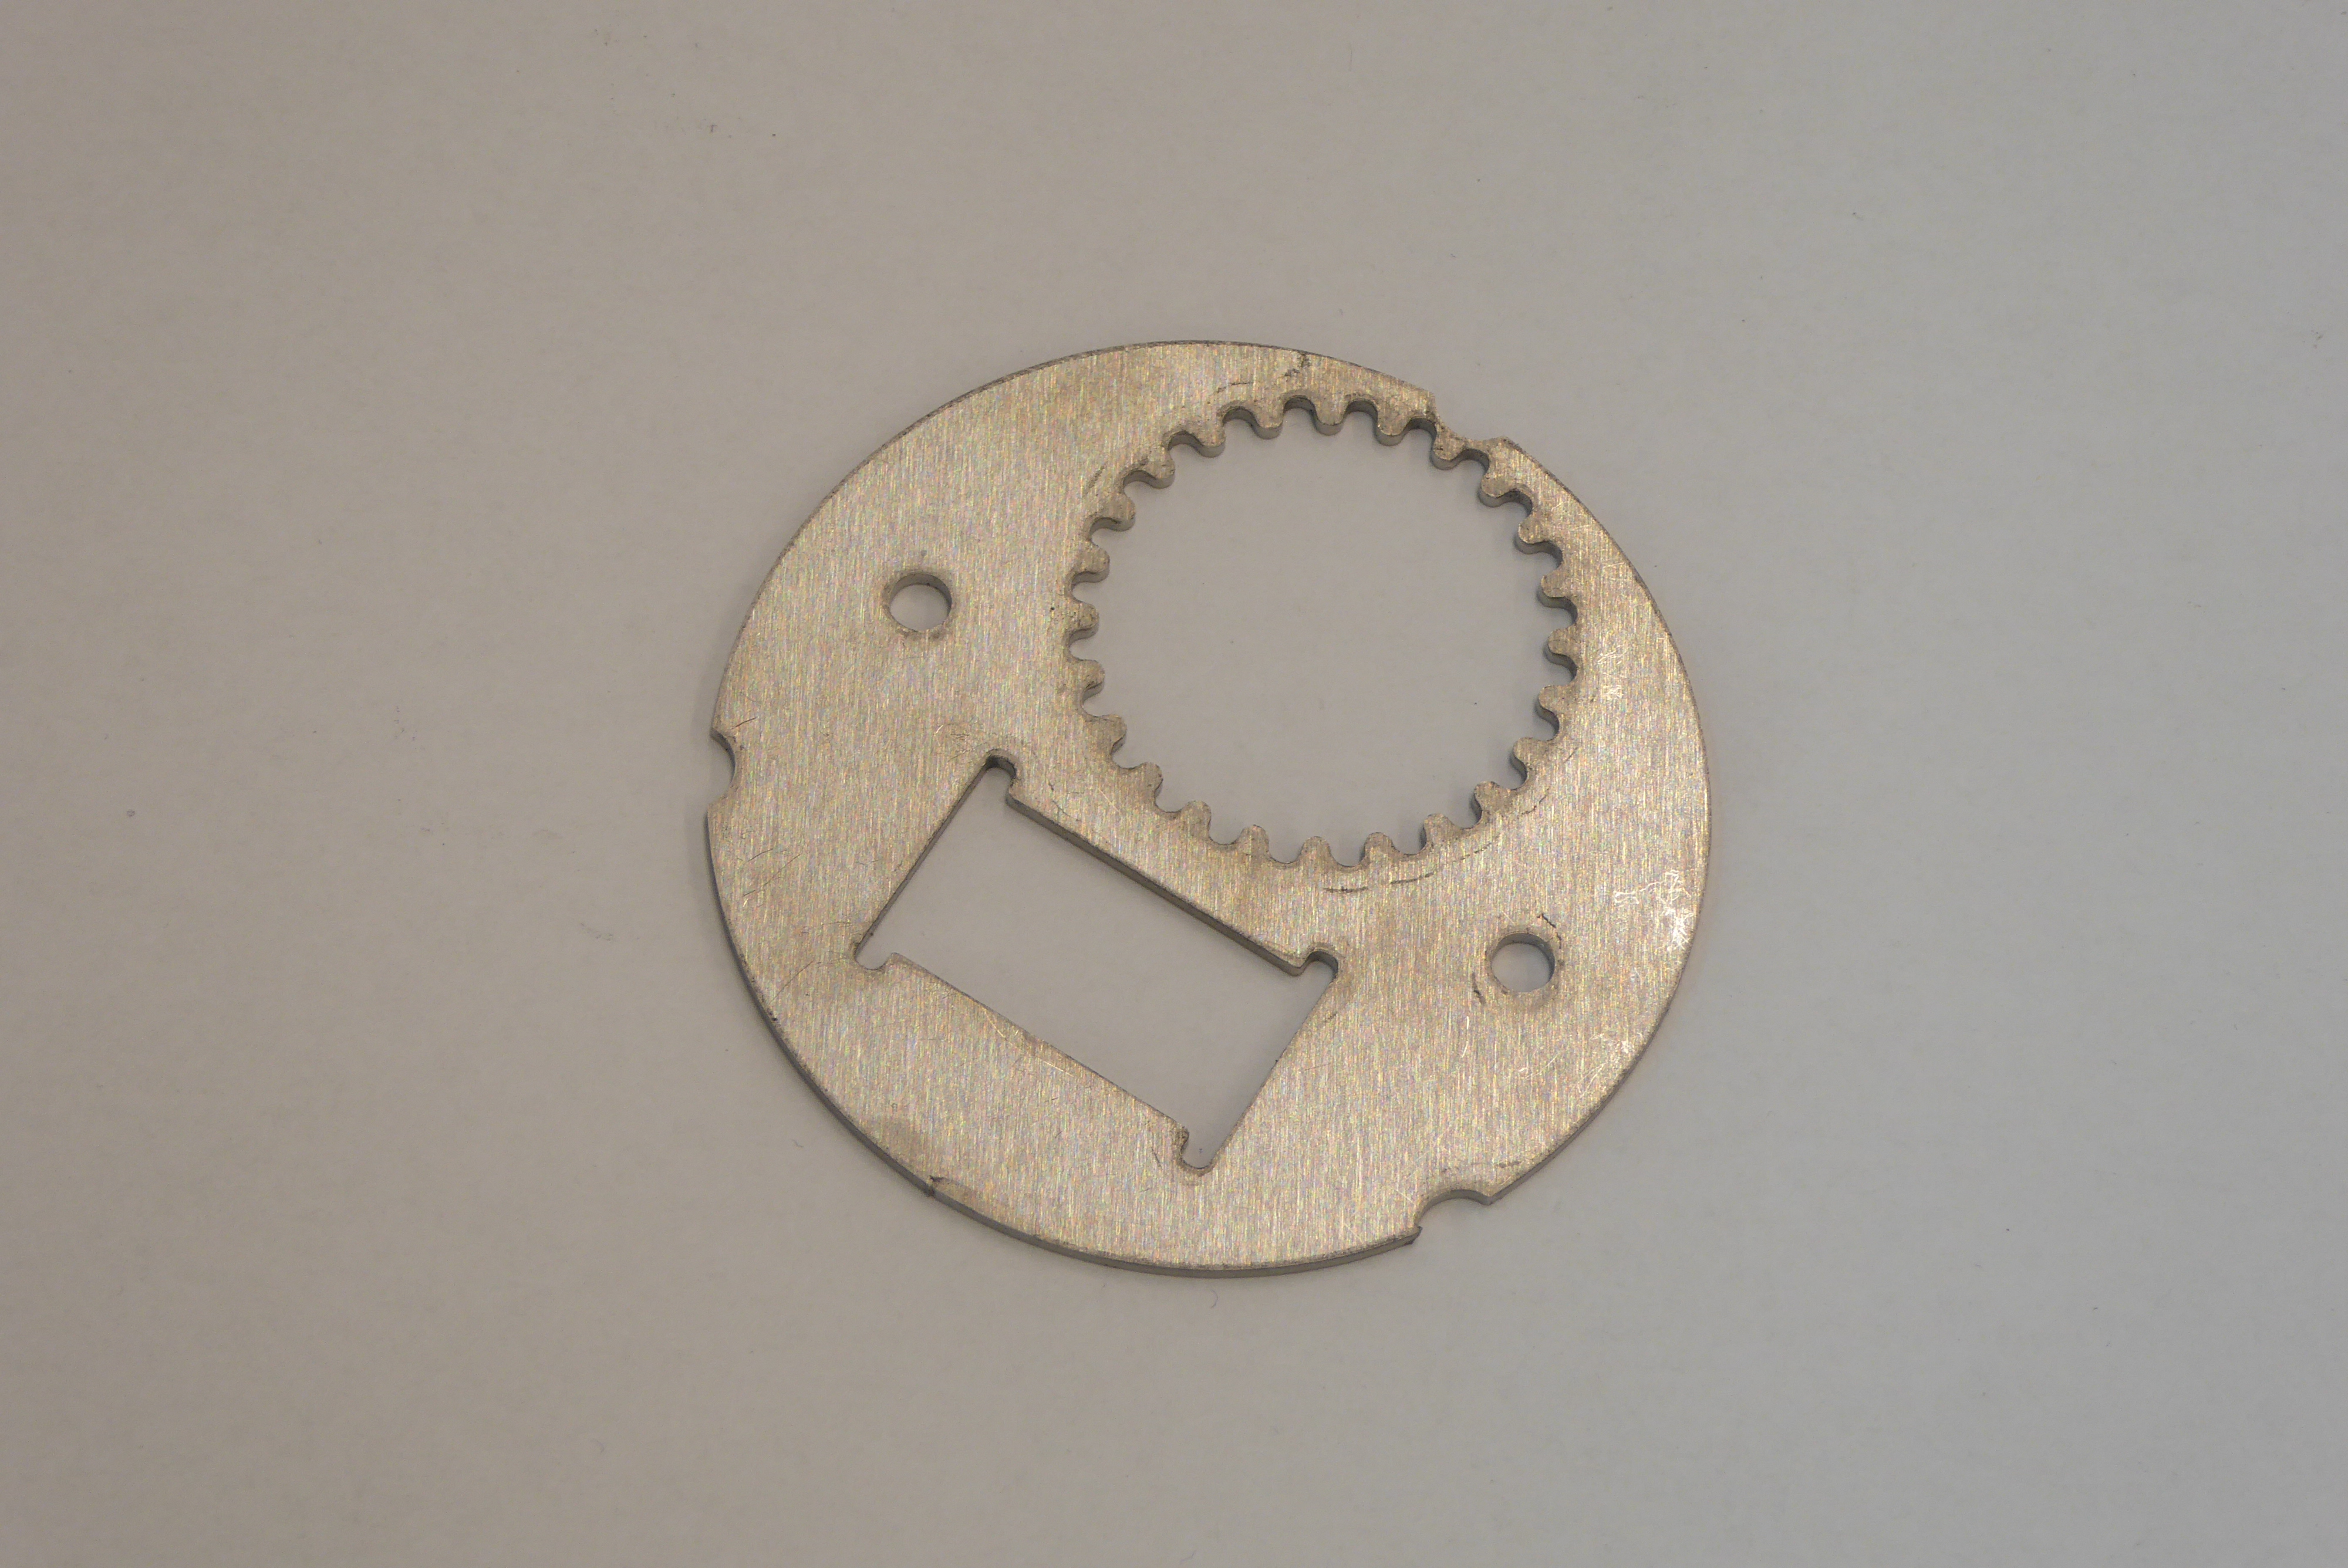
Label: Bottle Opener - Inlay